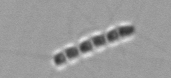
Label: Chaetoceros